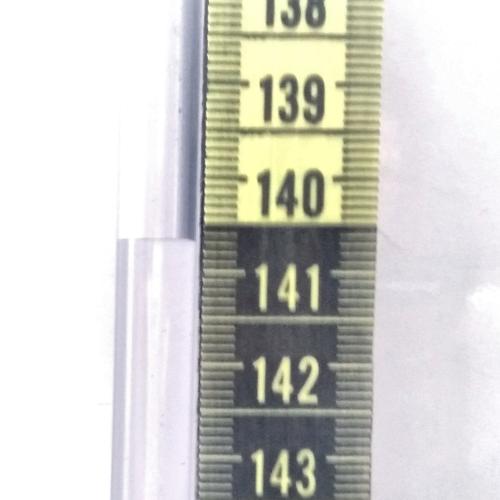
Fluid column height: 140.7 cm